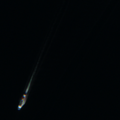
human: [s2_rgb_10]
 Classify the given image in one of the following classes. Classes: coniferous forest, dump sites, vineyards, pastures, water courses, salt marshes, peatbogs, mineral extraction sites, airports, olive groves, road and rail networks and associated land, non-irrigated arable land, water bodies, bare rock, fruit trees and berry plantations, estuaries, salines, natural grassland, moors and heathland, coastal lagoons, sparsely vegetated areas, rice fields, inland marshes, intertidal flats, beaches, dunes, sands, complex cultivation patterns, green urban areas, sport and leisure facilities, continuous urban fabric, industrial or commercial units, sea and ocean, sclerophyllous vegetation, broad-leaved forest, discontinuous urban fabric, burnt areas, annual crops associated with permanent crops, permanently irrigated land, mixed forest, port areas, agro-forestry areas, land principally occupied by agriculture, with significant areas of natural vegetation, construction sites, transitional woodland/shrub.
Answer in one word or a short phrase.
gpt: sea and ocean